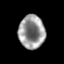
Tissue: prostate
Cell type: Epithelial cells
Senescence score: 0.2404
Nuclear area (px): 852
Mean DAPI intensity: 150.684